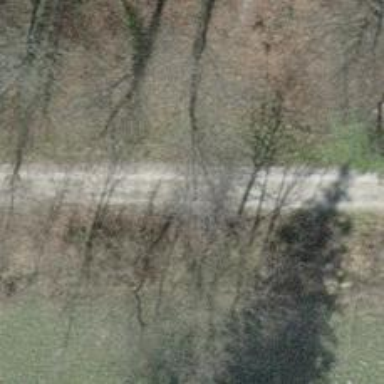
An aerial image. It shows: Compacted track road with grade3 tracktype.